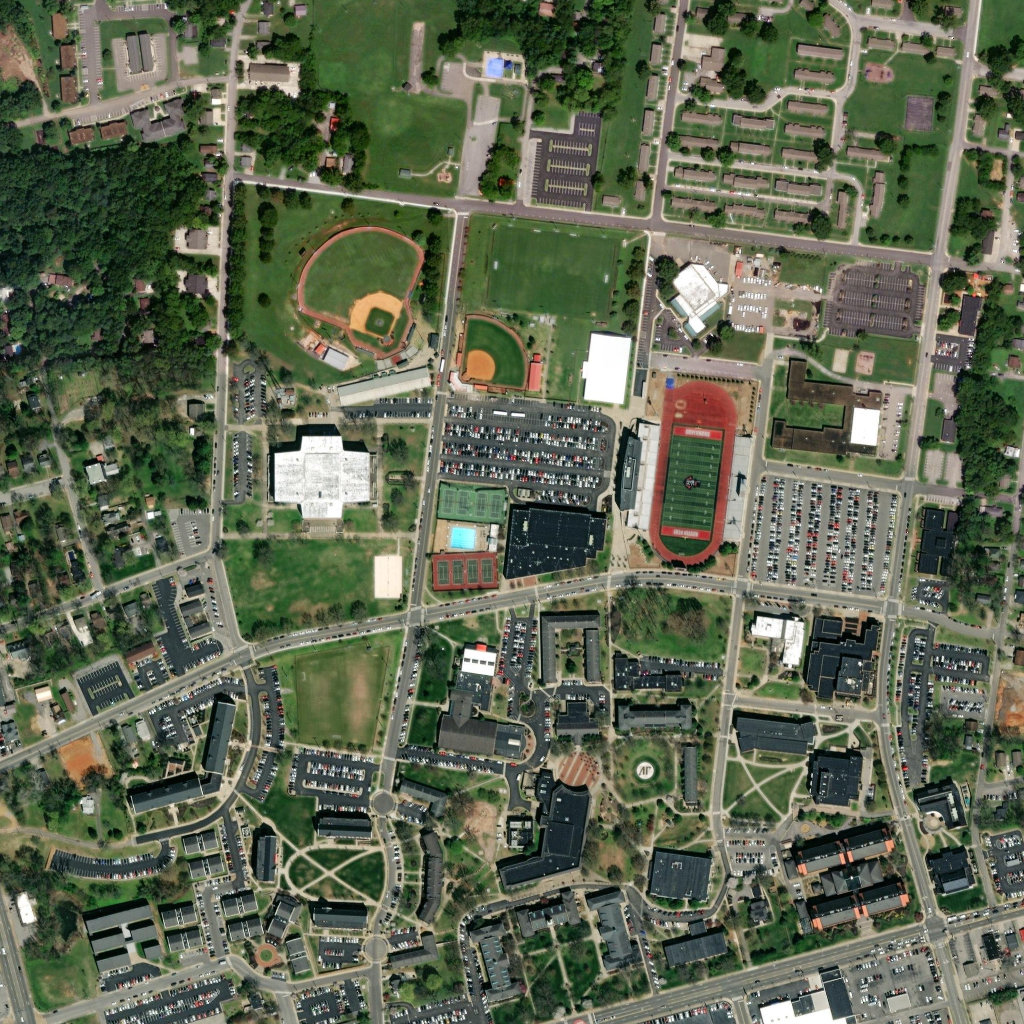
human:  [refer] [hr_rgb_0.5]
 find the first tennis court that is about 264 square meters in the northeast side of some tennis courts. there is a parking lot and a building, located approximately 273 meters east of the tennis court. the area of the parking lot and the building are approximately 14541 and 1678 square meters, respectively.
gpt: <box>[[47, 48, 49, 50, 0]]</box>